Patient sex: M
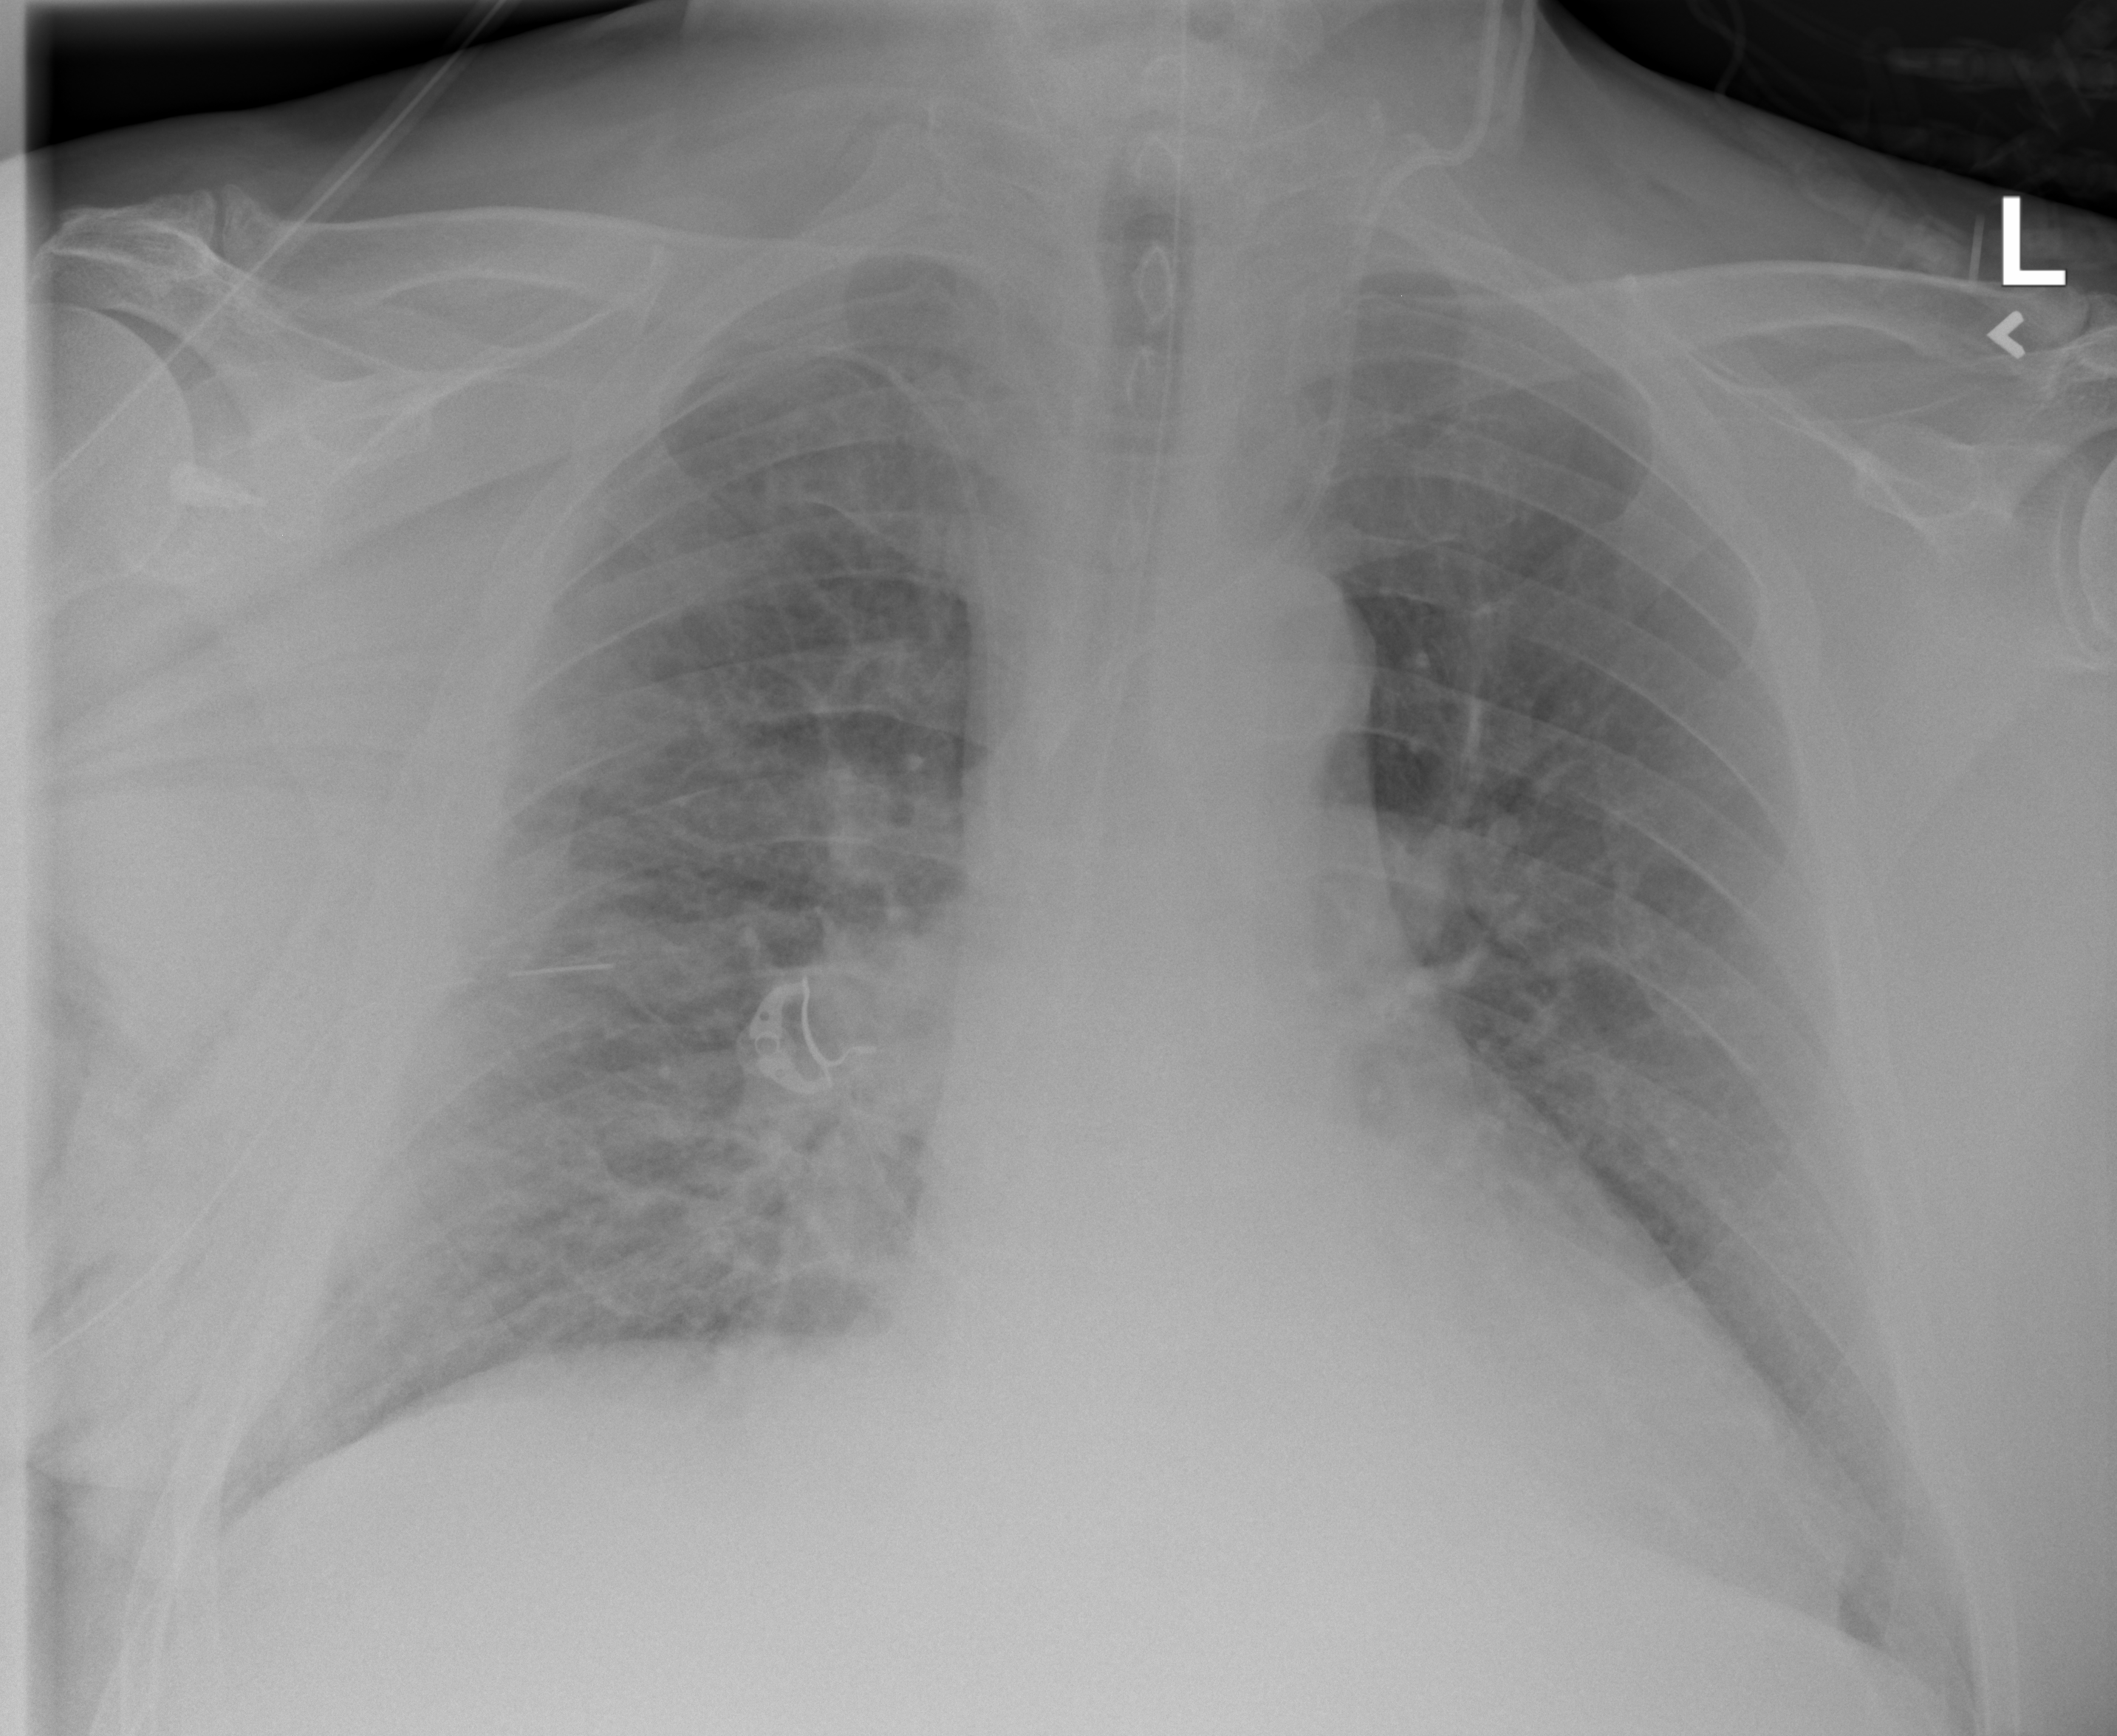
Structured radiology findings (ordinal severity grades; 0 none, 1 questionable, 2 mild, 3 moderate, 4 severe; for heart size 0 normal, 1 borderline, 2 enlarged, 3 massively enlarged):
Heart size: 2
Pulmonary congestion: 1
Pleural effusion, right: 0
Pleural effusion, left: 0
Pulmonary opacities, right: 0
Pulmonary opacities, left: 0
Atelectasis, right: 0
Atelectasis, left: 0